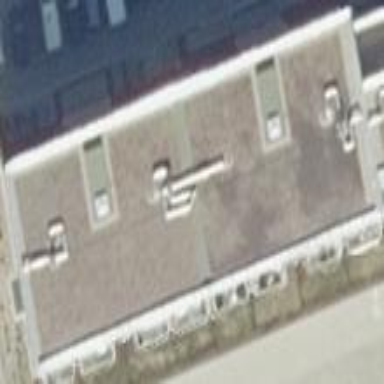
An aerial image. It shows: Building with apartments and flat roof.